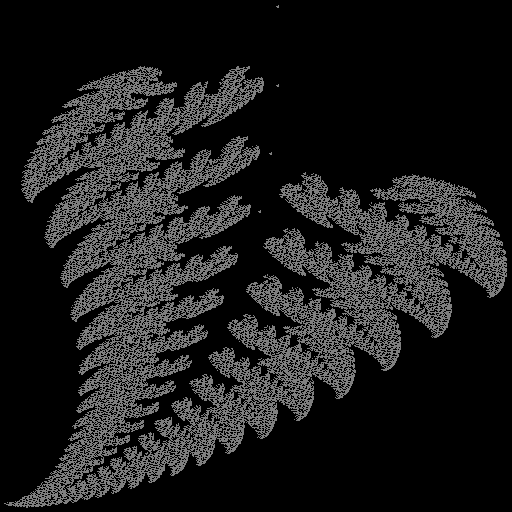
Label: fern